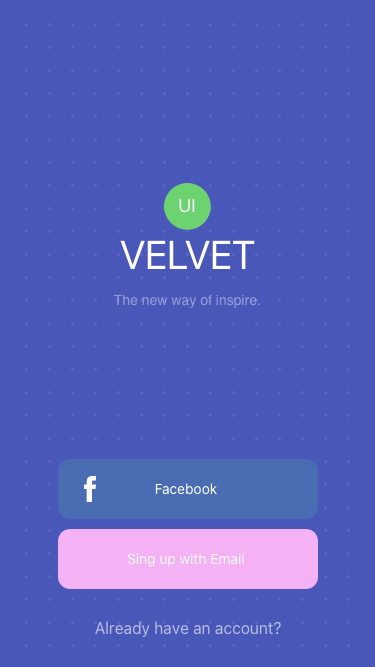
Text in this UI design:
The new way of inspire.
VELVET
UI
Sing up with Email
Facebook
Already have an account?